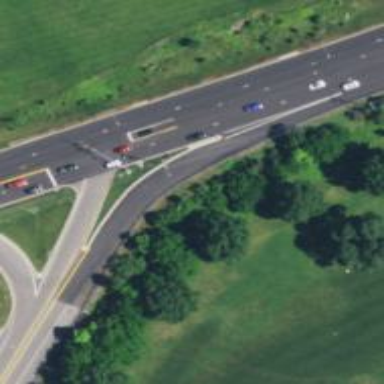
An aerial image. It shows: Trunk link road with asphalt surface.